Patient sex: M
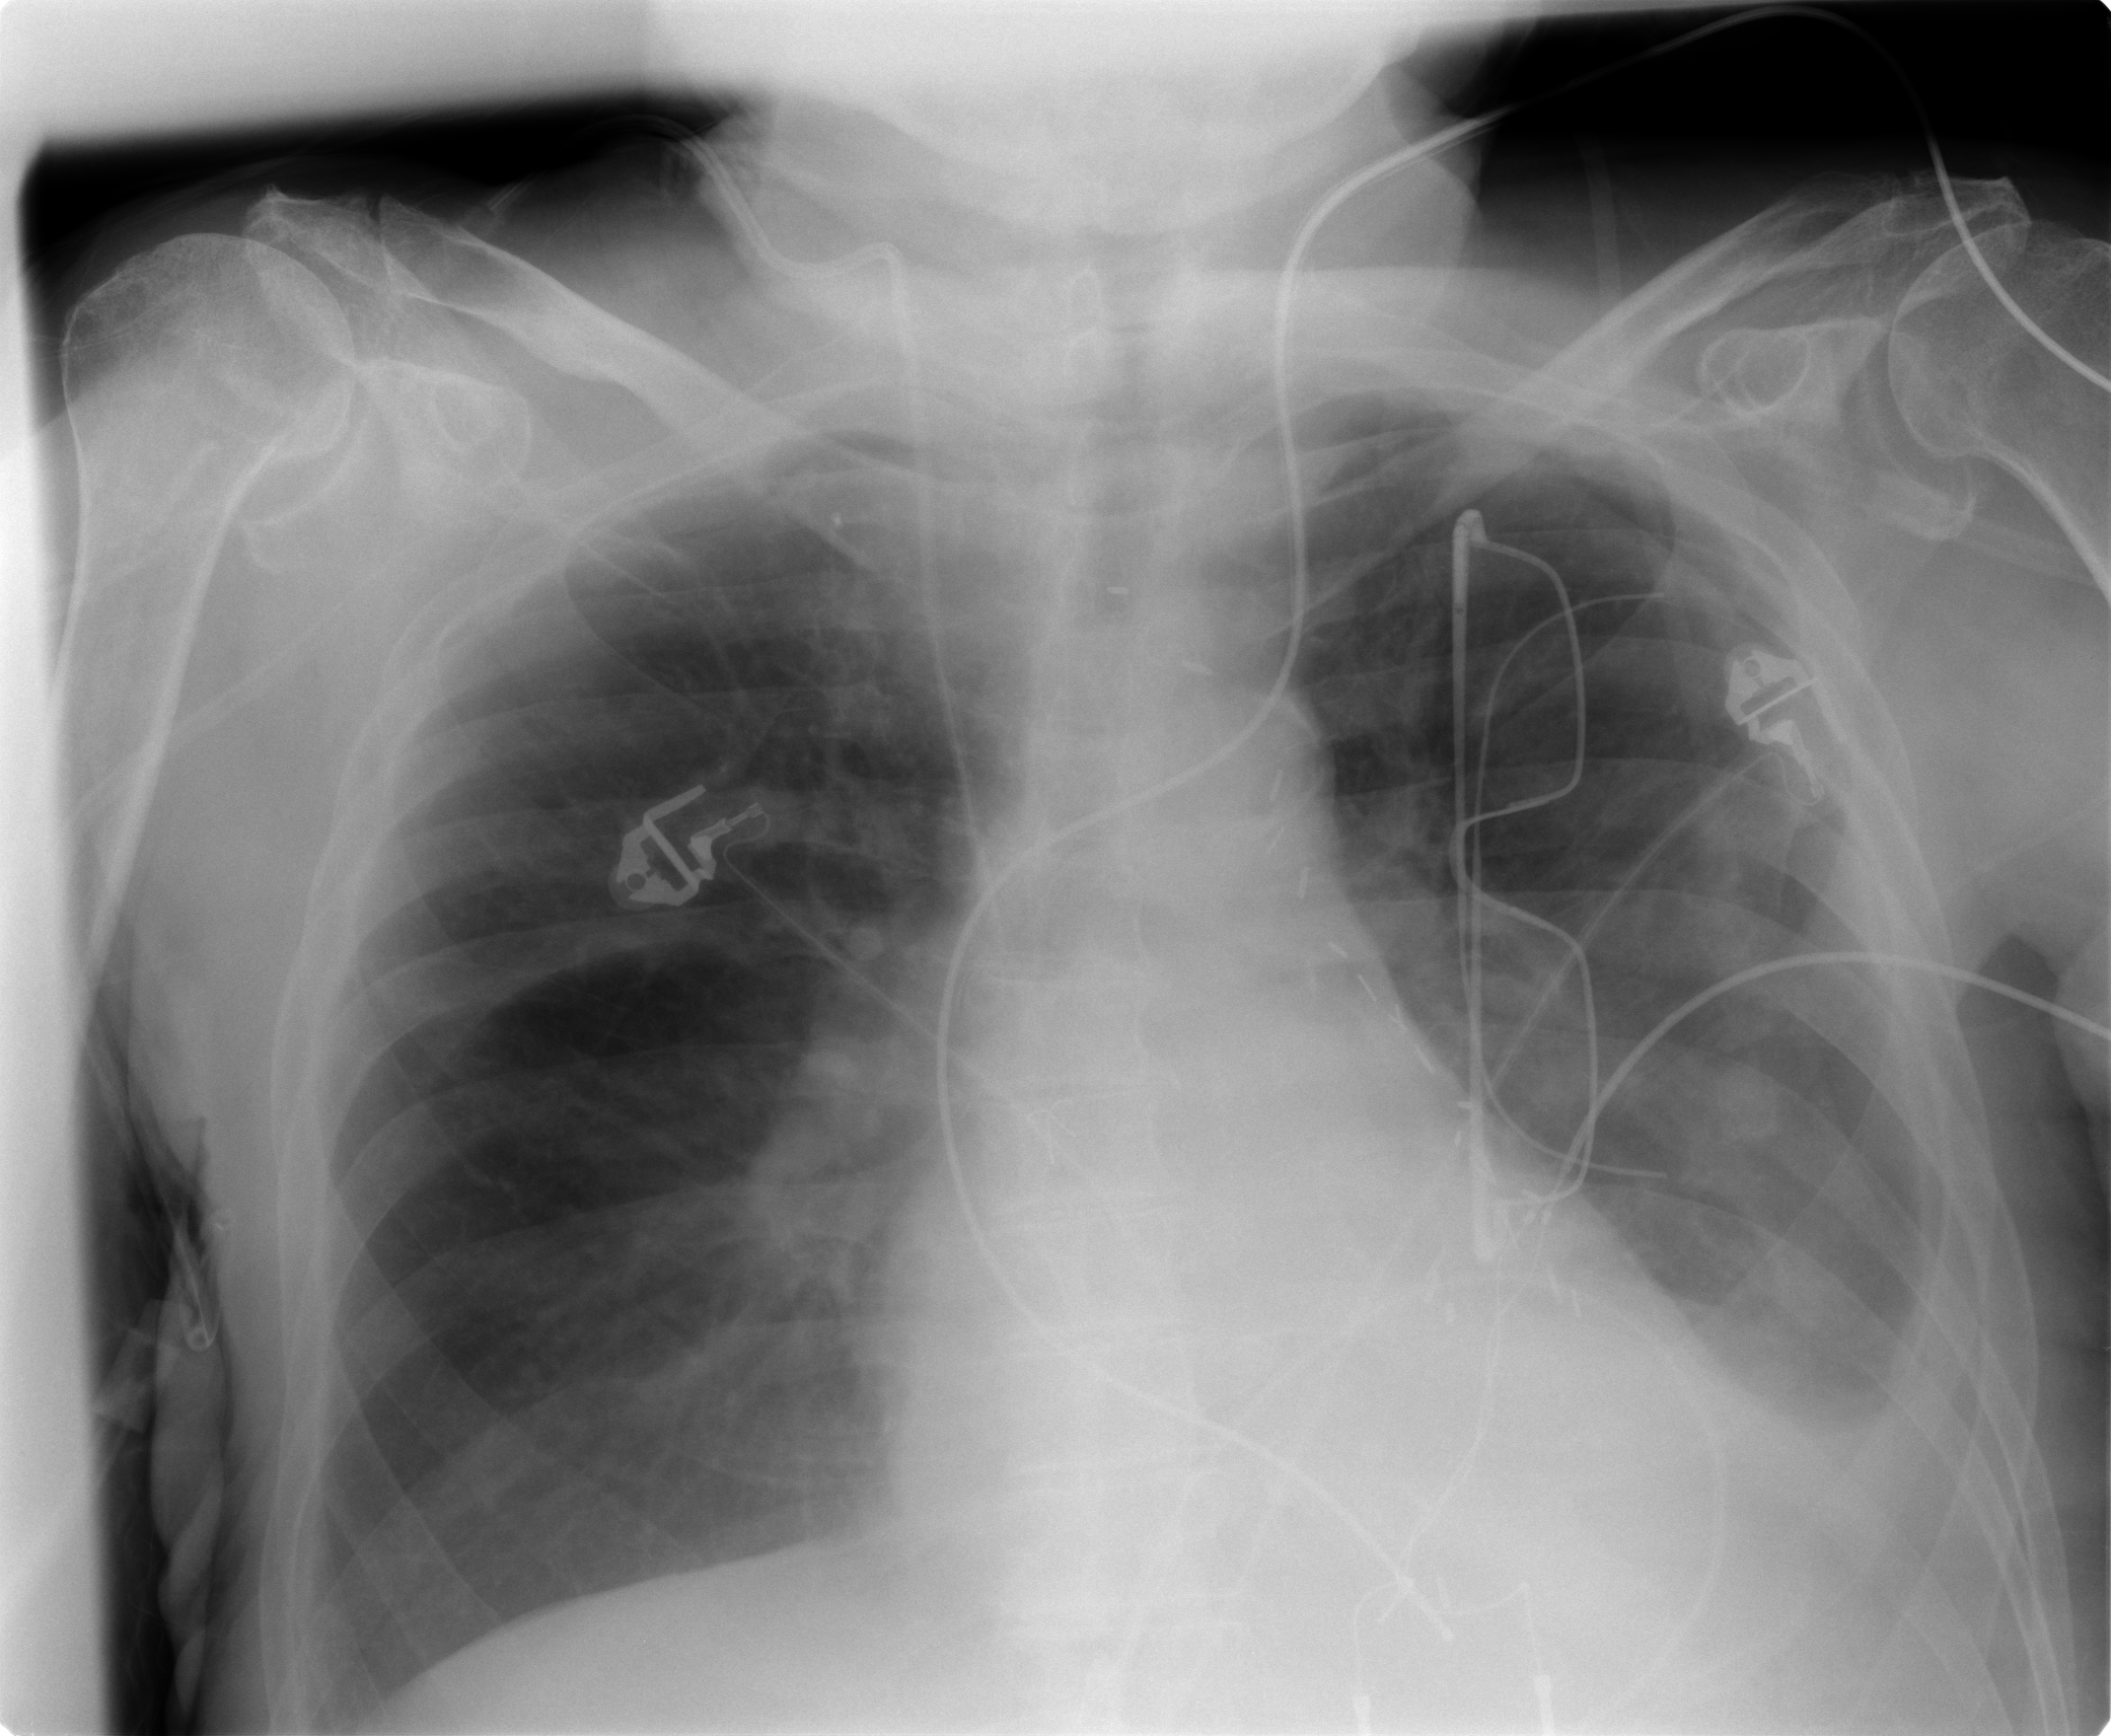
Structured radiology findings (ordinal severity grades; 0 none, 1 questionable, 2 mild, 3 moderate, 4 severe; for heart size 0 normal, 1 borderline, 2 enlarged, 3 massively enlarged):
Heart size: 0
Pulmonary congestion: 2
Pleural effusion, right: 0
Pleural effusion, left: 2
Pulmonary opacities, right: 0
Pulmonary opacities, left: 0
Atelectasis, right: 2
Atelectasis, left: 2